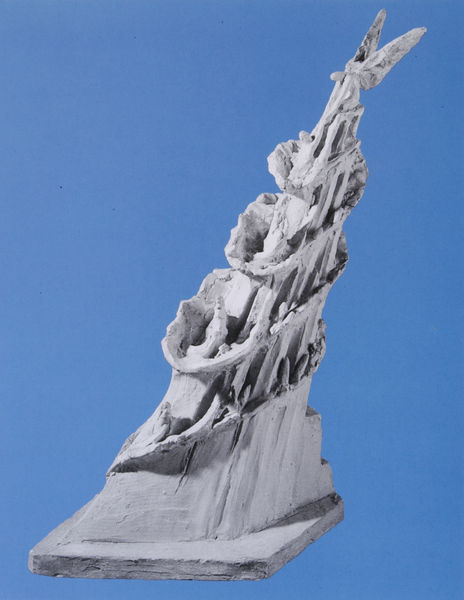
Titel: Entwurf zu einem Denkmal
Künstler: Hermann Obrist
Standort: Zürich
Institution: Museum Bellerive
Schlagwörter: berg, blau, felsen, flügel, himmel, schatten, weiß, dreieck, menschen, sitzen, fenster, grau, kreide, licht, marmor, schwarz, säule, säulen, tiere, weg, malerei, mensch, sockel, spitze, stein, verzerrung, kirche, figur, personen, rechts, schräg, kreis, turm, engel, skulptur, statue, ton, modell, abstrakt, fels, modern, ziehen, figuren, treppe, treppen, architecture, blue, columns, feathers, men, people, religious, stairs, steps, throne, white, female, gold, gray, grey, sit, sitting, windows, woman, stufen, plastik, platte, plinthe, podest, foto, fotografie, oben, photographie, umgang, bergspitze, felsspitze, entwurf, gaudi, photo, angel, angels, clouds, heaven, man, rock, sky, stone, struggle, rundbögen, religiös, background, building, head, hill, mountain, german, germany, tower, trees, bozzetto, etagen, speer, path, road, sideways, schnecke, gips, drehung, geflügelt, shadow, schief, bird, objekt, fee, birds, flying, aufziehen, windung, aufsteigend, spirale, töpferei, klettern, komisch, neigung, abguß, ange, aufstieg, babel, bozetto, cement, curl, diametral, elfe, fairie, fairy, ice, ladder, lean, leaning, lift, maquette, model, monument, movement, nike, pisa, plaster, plastic, raise, rodin, sculpture, serpentinen, spiral, step, swirl, tatlin, twist, twisted, victoria, wings, labyrinth, installation, dead, grell, abstract, marble, person, photografie, ancient, arms, design, temple, rundgang, diagonal, art, museum, statur, peak, angles, form, futurism, ceramic, top, god, mythical, venus, thronen, figure, turmbau, shade, aufstreben, dry, schif, butterfly, babylon, kleinskulptur, moyen-age, carving, round, balance, sculptor, shelter, evil, trail, tilt, angle, photograph, russia, tall, swirling, ebony, base, shape, türlis, kippt, mud, sharp, height, posed, triangle, architekturmodell, concrete, nymph, angular, levels, pyramid, stucco, pathway, detailed, 3d, ceramics, pillars, stairway, bitschn, sowieso nicht, angled, balanced, limestone, international, clay, carved, pinnacle, dante, chisel, pulling, paradise, frosted, sculpting, vintage, pop, slant, carve, sculpt, sing, slanted, chiseled, pull, reaching, mold, toy, tilted, jagged, climb, purgatory, piramid, climbing, alabaster, drumherum, dafuck, ebenen, ascend, twil, twirl, wicked, scupture, rising, skew, schew, askew, plgrims, upwards, sculpure, sinners, butterfly wing, august endell, endell, german art, futuristen?, drag, stonje, hill#, bable, tower of babel, purgatorio, scumpture, art sacré, babilon, conical, cemant